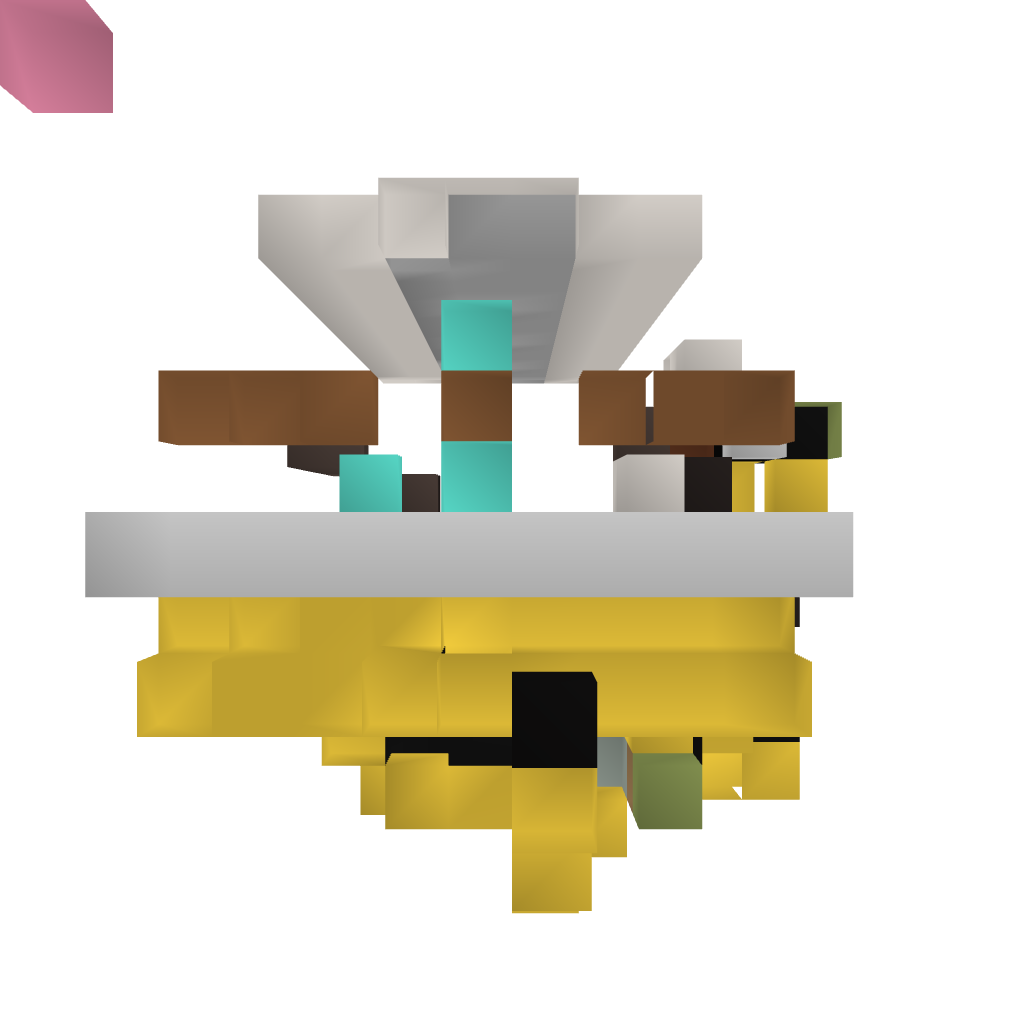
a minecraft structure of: Casino Machine 03